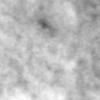
Label: no_change